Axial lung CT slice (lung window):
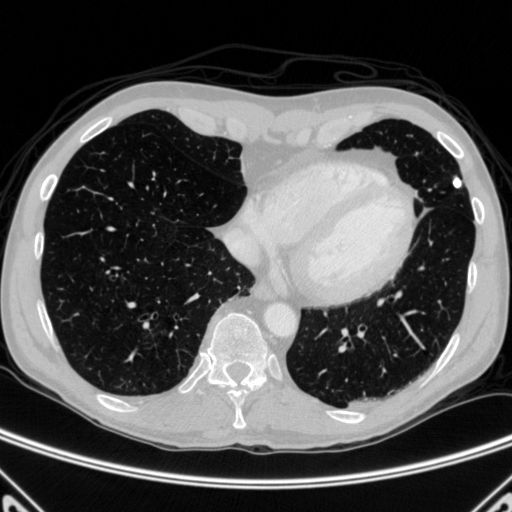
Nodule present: yes
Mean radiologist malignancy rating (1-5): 1